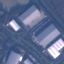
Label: Industrial